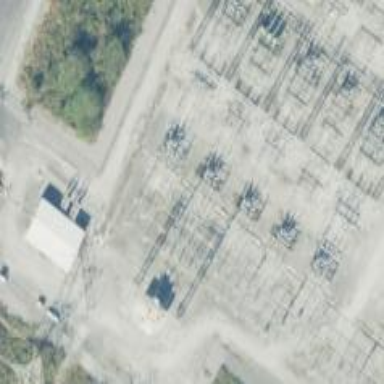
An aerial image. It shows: Switch for power supply.